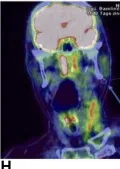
PET/CT images in axial and coronal reconstruction. The target lesion is indicated by an arrow. FDG avidity is expressed by the Deauville score (DS). After 3 months of therapy, DS: 3 (C, D).
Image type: radiology (pet)